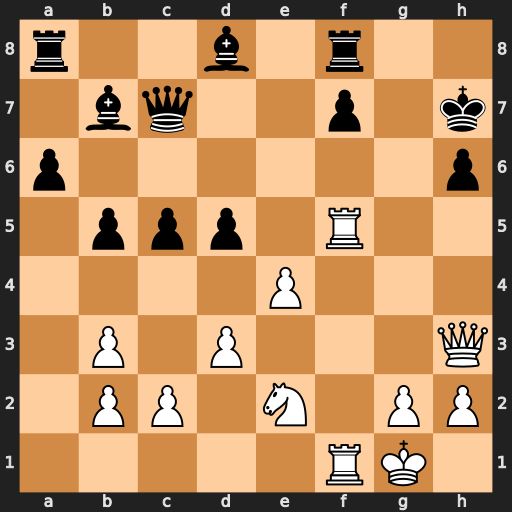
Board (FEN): r2b1r2/1bq2p1k/p6p/1ppp1R2/4P3/1P1P3Q/1PP1N1PP/5RK1
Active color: w
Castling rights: -
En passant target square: -
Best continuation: Rf6 Bxf6 Rxf6